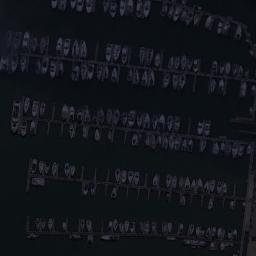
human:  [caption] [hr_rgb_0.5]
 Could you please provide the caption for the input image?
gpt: There are some yachts moored neatly on the sea side of the harbor .

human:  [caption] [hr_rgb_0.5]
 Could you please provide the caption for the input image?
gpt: The harbor has lots of neatly docked boats .

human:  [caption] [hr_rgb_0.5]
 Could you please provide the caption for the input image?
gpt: There are many ships of different shapes and sizes in the harbor .

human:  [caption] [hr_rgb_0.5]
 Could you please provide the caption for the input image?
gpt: There were many ships in the harbor .

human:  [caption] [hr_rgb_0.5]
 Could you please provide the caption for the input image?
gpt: There are many ships at the harbor .